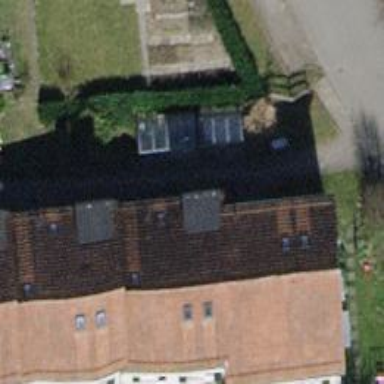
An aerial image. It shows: Terrace building with tile roof.